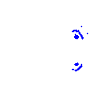
Particle: pion